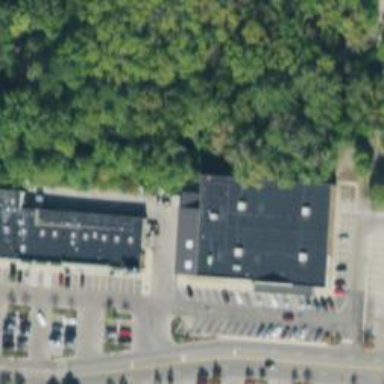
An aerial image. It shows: Post office.